Question: I have a jqgrid were in the required columns field in the form have prefix "*". But this is causing the form element to not align. To solve this problem I added single prefix to all non required form elements. This work around does not work. The other workaround is to add suffix. Can the alignment issue be solved with prefix option? If yes, then how?
'UPDATE'
See below image. All the fields with leading "*" is not aligned with other elements in the form.

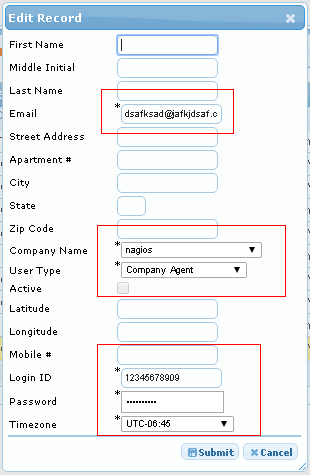
Answer: To solve this issue I added '"* "' to all required field prefix property and for other fields I added '" "'. On doing this the elements are aligned properly.